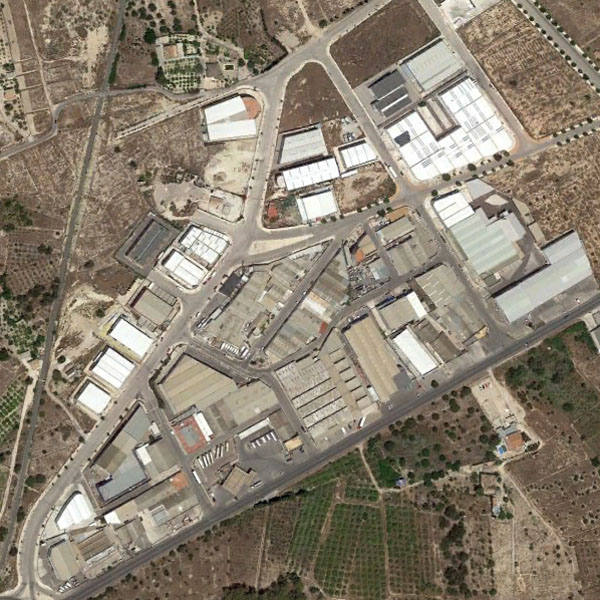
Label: Industrial